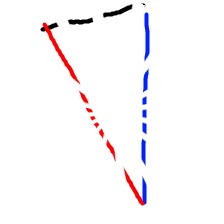
Shape: triangle